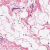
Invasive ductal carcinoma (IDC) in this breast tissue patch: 0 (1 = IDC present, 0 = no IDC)